Question: Have not done this before (<URL>, so obviously I suck at it. Here 64 pixels around current mouse position get drawn little bigger on a form. Problem is, that it's 'kind of' to slow, and I have no idea where to start fixing.
Besides that, I made a timer thread, that constantly calls update graphics when it's finished and a little fps like text, to show really how fast things are drawn.
Image example: (Image is from letter 'a' in "IntelliTrace" in Microsoft VS2010)

Source example:
'''
using System;
using System.Collections.Generic;
using System.ComponentModel;
using System.Data;
using System.Drawing;
using System.Linq;
using System.Text;
using System.Windows.Forms;
using System.Runtime.InteropServices;
namespace Zoom
{
public partial class Form1 : Form
{
static class dllRef
{
[DllImport("user32.dll")]
[return: MarshalAs(UnmanagedType.Bool)]
static extern bool GetCursorPos(out Point lpPoint);
[DllImport("user32.dll")]
static extern IntPtr GetDC(IntPtr hwnd);
[DllImport("user32.dll")]
static extern Int32 ReleaseDC(IntPtr hwnd, IntPtr hdc);
[DllImport("gdi32.dll")]
static extern uint GetPixel(IntPtr hdc, int nXPos, int nYPos);
// from http://www.pinvoke.net/default.aspx/gdi32/GetPixel.html
static public System.Drawing.Color getPixelColor(int x, int y) {
IntPtr hdc = GetDC(IntPtr.Zero);
uint pixel = GetPixel(hdc, x, y);
ReleaseDC(IntPtr.Zero, hdc);
Color color = Color.FromArgb((int)(pixel & 0x000000FF),
(int)(pixel & 0x0000FF00) >> 8,
(int)(pixel & 0x00FF0000) >> 16);
return color;
}
static public System.Drawing.Point getMousePosition() {
Point p = new Point();
GetCursorPos(out p);
return p;
}
}
public Form1() {
InitializeComponent();
this.Size = new Size(400,400);
this.Text="Image zoom";
this.Location = new Point(640, 0);
this.image = new Bitmap(320, 320);
this.timeRef = DateTime.Now;
this.BackColor = Color.White;
Timer t = new Timer();
t.Interval = 25;
t.Tick += new EventHandler(Timer_Tick);
t.Start();
}
public void Timer_Tick(object sender, EventArgs eArgs) {
this.Form1_Paint(this, new PaintEventArgs(this.CreateGraphics(), new Rectangle(0, 0, this.Width, this.Height)));
}
private bool isdone = true;
private int iter = 0;
private Bitmap image;
private DateTime timeRef;
private void Form1_Paint(object sender, PaintEventArgs e) {
if (isdone) {
isdone = false;
int step = 40;
Point p = dllRef.getMousePosition();
Pen myPen = new Pen(Color.Gray, 1);
SolidBrush myBrush = null;
Bitmap image2 = new Bitmap(320, 340);
Graphics gc = Graphics.FromImage(image2);
for (int x = 0; x < 8; x++) {
for (int y = 0; y < 8; y++) {
myBrush = new SolidBrush(dllRef.getPixelColor(p.X - 4 + x, p.Y - 4 + y));
gc.FillEllipse(myBrush, x * step, y * step, step - 3, step - 3);
gc.DrawEllipse(myPen, x * step, y * step, step - 3, step - 3);
}
}
StringBuilder sb = new StringBuilder();
sb.Append(iter)
.Append(" frames in ")
.Append(String.Format("{0:0.###}", ((DateTime.Now-this.timeRef).TotalMilliseconds)/1000))
.Append("s.");
gc.FillRectangle(new SolidBrush(this.BackColor), new Rectangle( 0, 320, 320, 40));
gc.DrawString(sb.ToString(),new Font("Arial", 12),new SolidBrush(Color.Black), 10, 320);
gc.Dispose();
isdone = true;
iter++;
image = image2;
}
e.Graphics.DrawImage(image, 35f, 15f);
}
}
}
'''
After changes i made, this one is ~98% faster:
'''
using System;
using System.Collections.Generic;
using System.ComponentModel;
using System.Data;
using System.Drawing;
using System.Linq;
using System.Text;
using System.Windows.Forms;
using System.Runtime.InteropServices;
namespace Zoom
{
public partial class Form1 : Form
{
static class dllRef
{
[DllImport("user32.dll")]
[return: MarshalAs(UnmanagedType.Bool)]
static extern bool GetCursorPos(out Point lpPoint);
[DllImport("user32.dll")]
static extern IntPtr GetDC(IntPtr hwnd);
[DllImport("user32.dll")]
static extern Int32 ReleaseDC(IntPtr hwnd, IntPtr hdc);
[DllImport("gdi32.dll")]
static extern uint GetPixel(IntPtr hdc, int nXPos, int nYPos);
// from http://www.pinvoke.net/default.aspx/gdi32/GetPixel.html
static public System.Drawing.Color getPixelColor(int x, int y) {
IntPtr hdc = GetDC(IntPtr.Zero);
uint pixel = GetPixel(hdc, x, y);
ReleaseDC(IntPtr.Zero, hdc);
Color color = Color.FromArgb((int)(pixel & 0x000000FF),
(int)(pixel & 0x0000FF00) >> 8,
(int)(pixel & 0x00FF0000) >> 16);
return color;
}
static public System.Drawing.Point getMousePosition() {
Point p = new Point();
GetCursorPos(out p);
return p;
}
}
public Form1() {
InitializeComponent();
this.Size = new Size(400,400);
this.Text="Image zoom";
this.Location = new Point(640, 0);
this.image = new Bitmap(320, 340);
this.timeRef = DateTime.Now;
this.BackColor = Color.White;
Timer t = new Timer();
t.Interval = 25;
t.Tick += new EventHandler(Timer_Tick);
t.Start();
}
public void Timer_Tick(object sender, EventArgs eArgs) {
this.Form1_Paint(this, new PaintEventArgs(this.CreateGraphics(), new Rectangle(0, 0, this.Width, this.Height)));
}
private bool isdone = true;
private int iter = 0;
private Bitmap image;
private DateTime timeRef;
private void Form1_Paint(object sender, PaintEventArgs e) {
if (isdone) {
isdone = false;
int step = 40;
Point p = dllRef.getMousePosition();
SolidBrush myBrush = null;
Bitmap hc = new Bitmap(8, 8);
using (Pen myPen = new Pen(Color.Gray, 1))
using (Graphics gc = Graphics.FromImage(image))
using (Graphics gf = Graphics.FromImage(hc))
{
gf.CopyFromScreen(p.X - 4, p.Y - 4, 0, 0, new Size(8, 8),
CopyPixelOperation.SourceCopy);
for (int x = 0; x < 8; x++)
{
for (int y = 0; y < 8; y++)
{
myBrush = new SolidBrush(hc.GetPixel(x, y));
gc.FillEllipse(myBrush, x * step, y * step, step - 3, step - 3);
gc.DrawEllipse(myPen, x * step, y * step, step - 3, step - 3);
}
}
double ts = ((DateTime.Now - this.timeRef).TotalMilliseconds) / 1000;
StringBuilder sb = new StringBuilder();
sb.Append(++iter).Append(" frames in ").Append(String.Format("{0:0.###}", ts)).Append("s.");
gc.FillRectangle(new SolidBrush(this.BackColor), new Rectangle(0, 320, 320, 40));
gc.DrawString(sb.ToString(), new Font("Arial", 12), new SolidBrush(Color.Black), 10, 320);
}
isdone = true;
}
e.Graphics.DrawImage(image, 35f, 15f);
}
}
}
'''
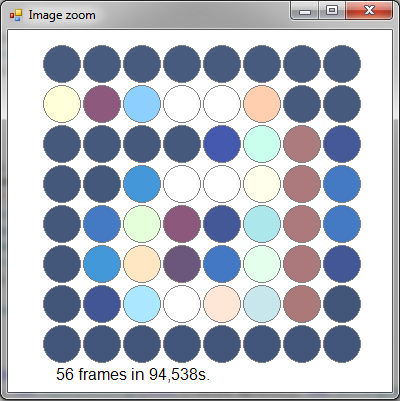
Answer: One thing that should speed things up is if you do the 'GetDC' just once and get all of the pixels you need, then call 'ReleaseDC'. So rather than:
'''
for each pixel
GetDC
Read Pixel
ReleaseDC
'''
You have:
'''
GetDC
for each pixel
read pixel and store value
ReleaseDC
'''
Then process the stored pixels.
That said, you're probably better off not using 'GetPixel' at all, as I seem to remember it being terribly inefficient. I suspect you'd have better performance just grabbing the entire screen into a bitmap and getting the pixels from there. Perhaps the answer to this question will help you: <URL>